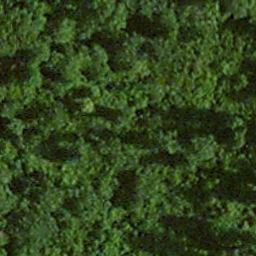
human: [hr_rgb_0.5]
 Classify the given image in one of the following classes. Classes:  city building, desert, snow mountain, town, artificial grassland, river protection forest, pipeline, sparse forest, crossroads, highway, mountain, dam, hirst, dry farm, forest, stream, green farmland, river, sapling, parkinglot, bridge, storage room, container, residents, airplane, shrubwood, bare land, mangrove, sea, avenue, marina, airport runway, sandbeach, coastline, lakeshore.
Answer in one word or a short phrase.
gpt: forest